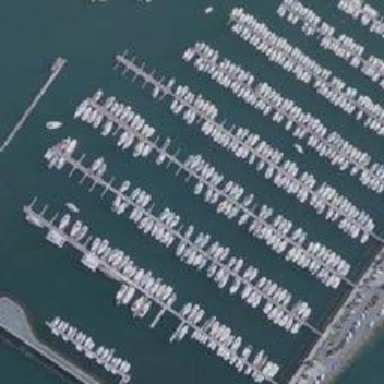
The closure to the harbor is many kinds of ships .